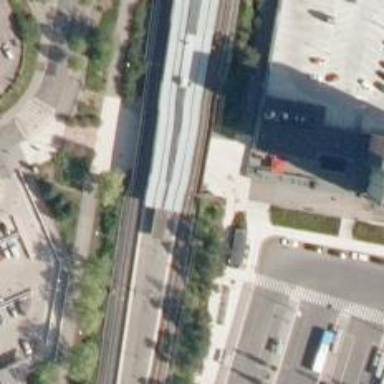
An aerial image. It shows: Railway signal.